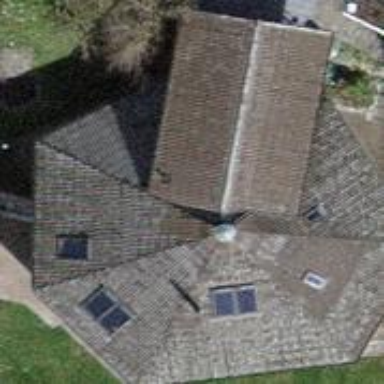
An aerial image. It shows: Building with tiled roof.